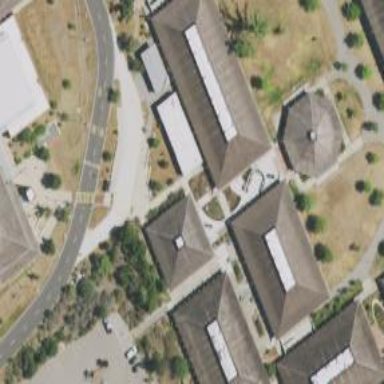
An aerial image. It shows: College building.